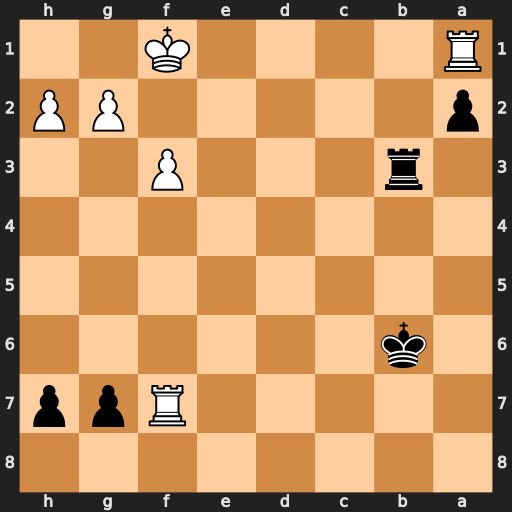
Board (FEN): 8/5Rpp/1k6/8/8/1r3P2/p5PP/R4K2
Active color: b
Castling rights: -
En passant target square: -
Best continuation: Rb1+ Kf2 Rxa1